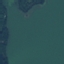
Land use / land cover: SeaLake